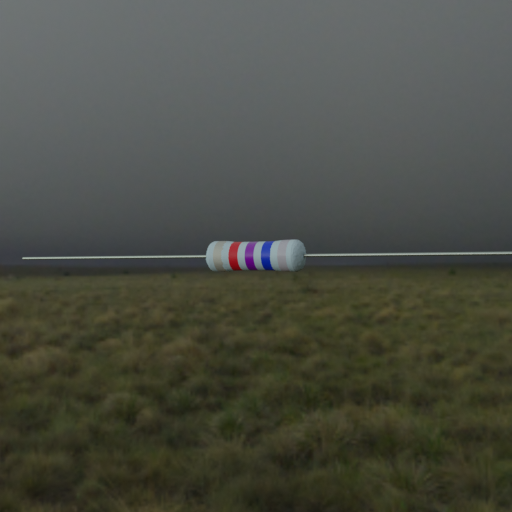
Resistor colour bands (in order): silver, red, violet, blue, silver